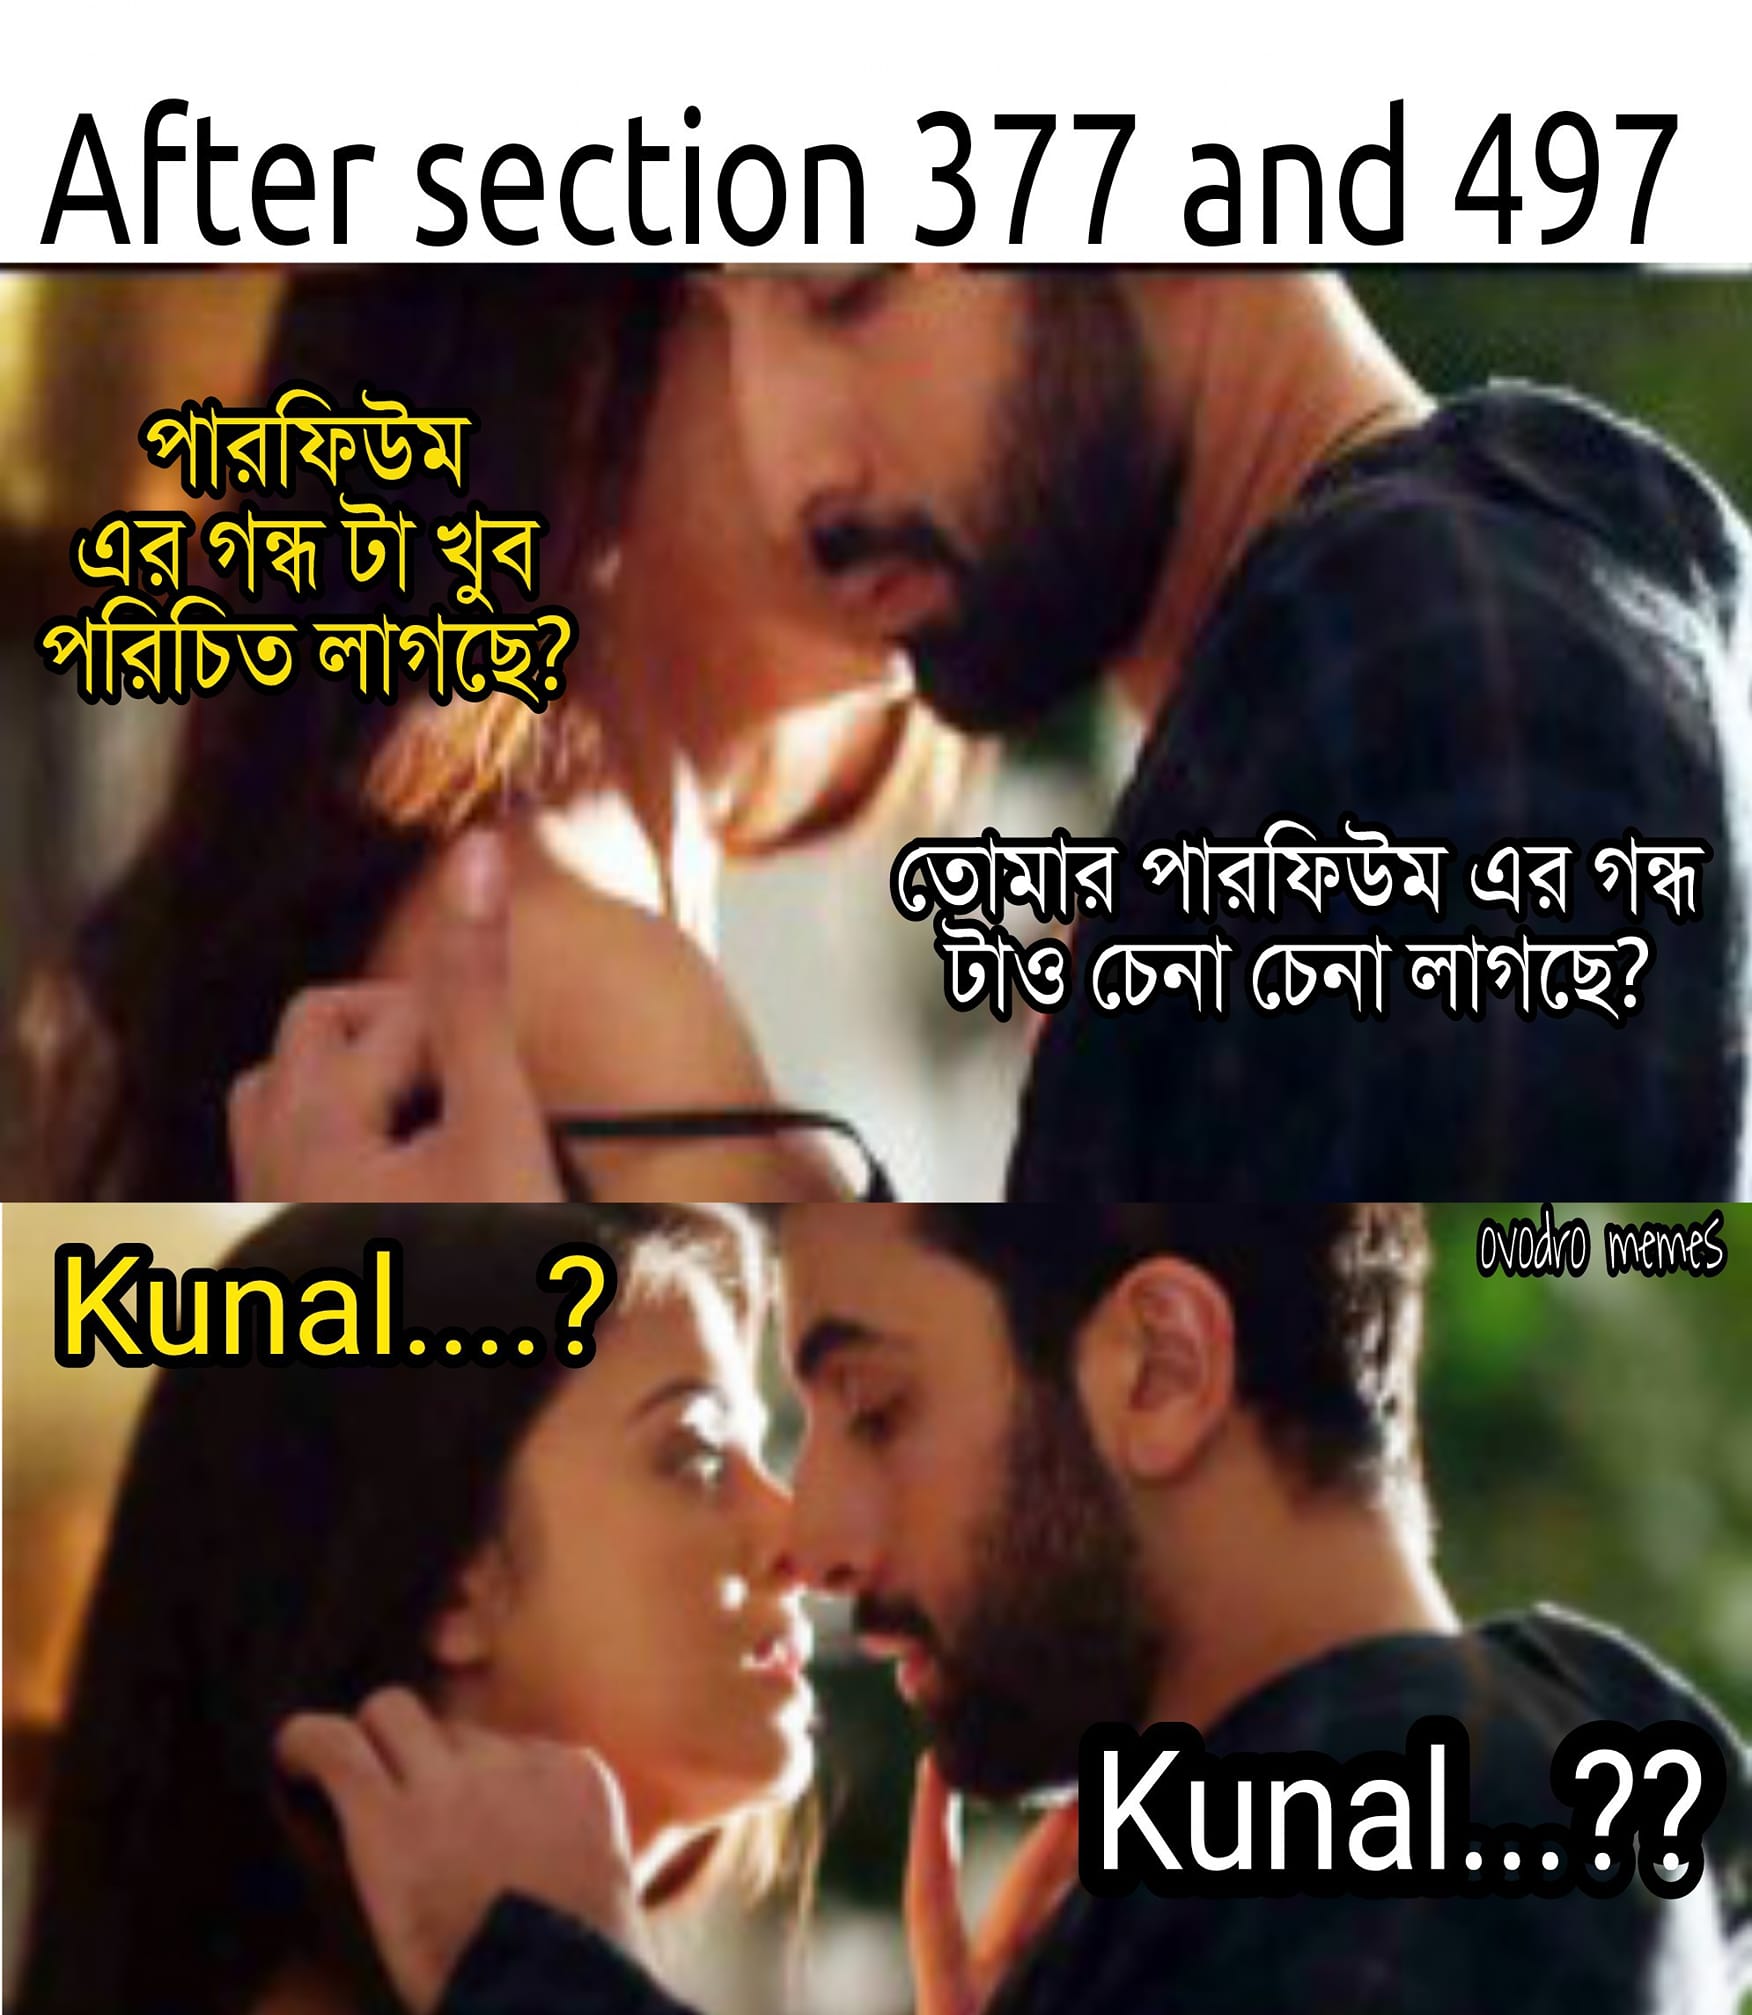
Caption: After section 377 and 497   পারফিউম এর গন্ধ টা খুব পরিচিত লাগছে ?     তোমার পারফিউম এর গন্ধ টাও চেনা চেনা লাগছে ?      Kunal.....?    Kunal.....??
Label: hate